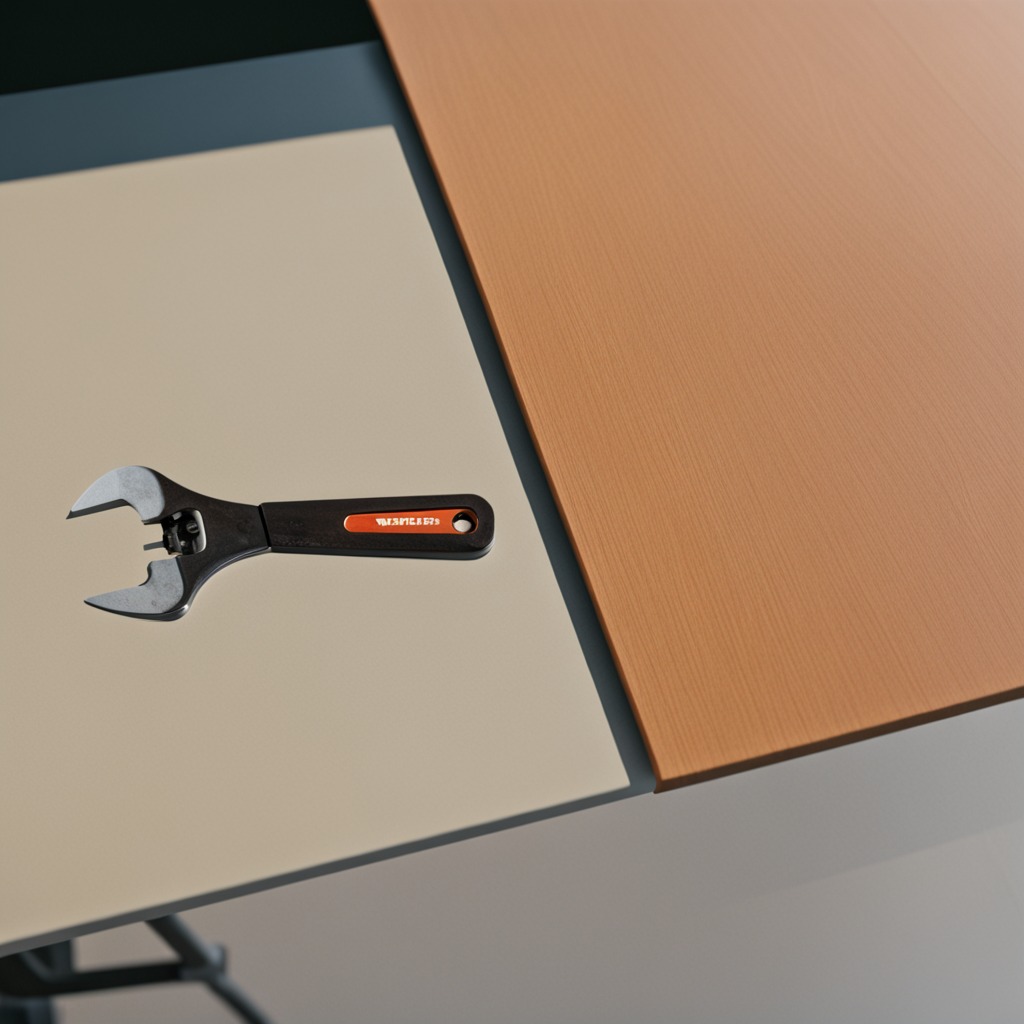
An wrench lies on the textured surface of the utility table.